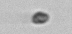
Label: nanoplankton_mix